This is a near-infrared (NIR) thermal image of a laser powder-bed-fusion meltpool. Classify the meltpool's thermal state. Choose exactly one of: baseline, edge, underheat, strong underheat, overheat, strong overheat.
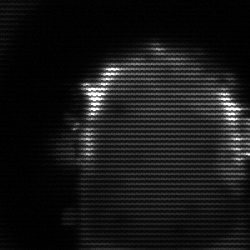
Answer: baseline